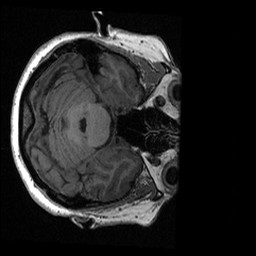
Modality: T1w
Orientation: axial
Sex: female
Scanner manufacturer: ge
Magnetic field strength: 3 T
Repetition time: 0.0064 s
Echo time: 0.00281 s